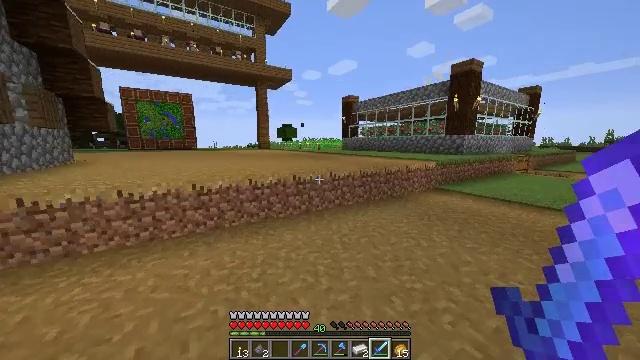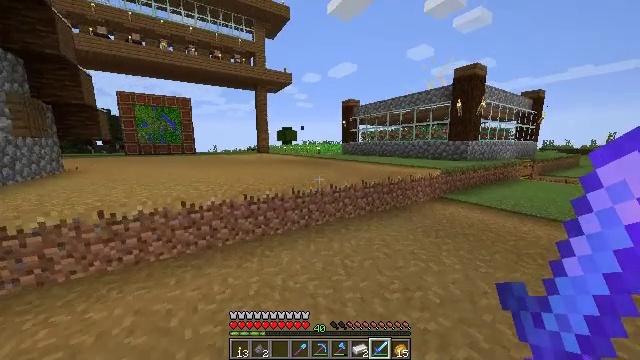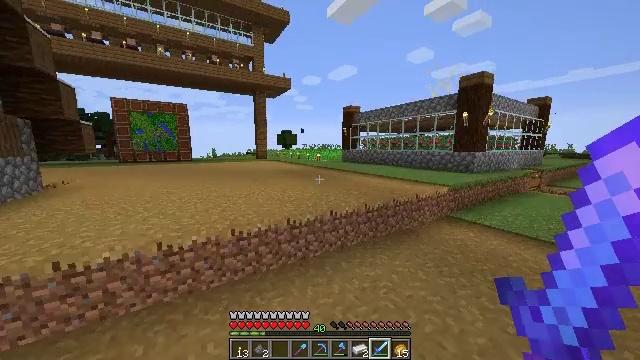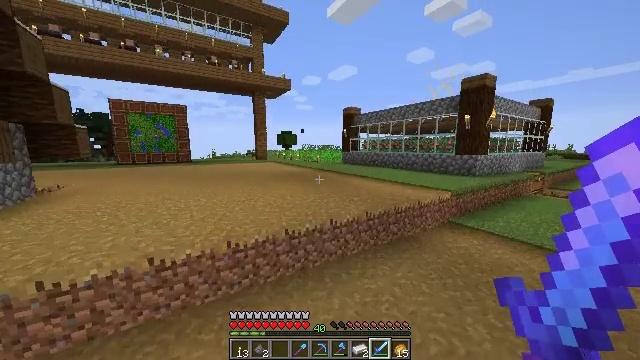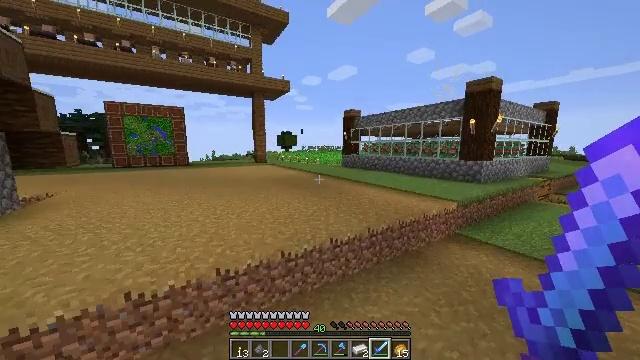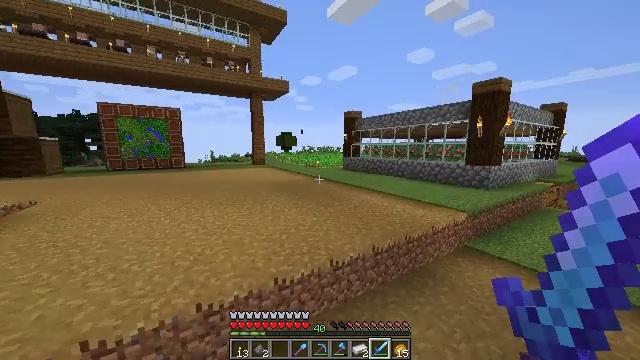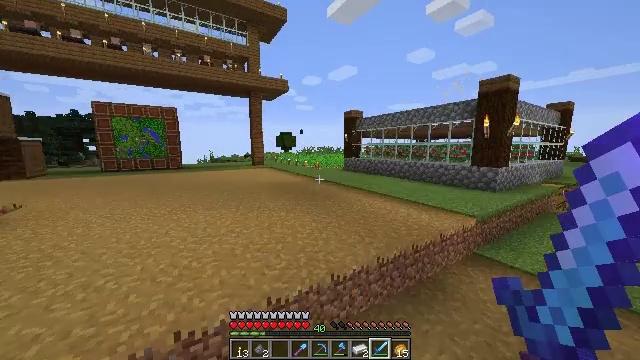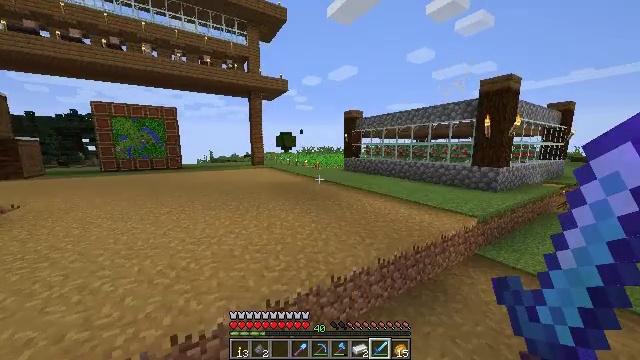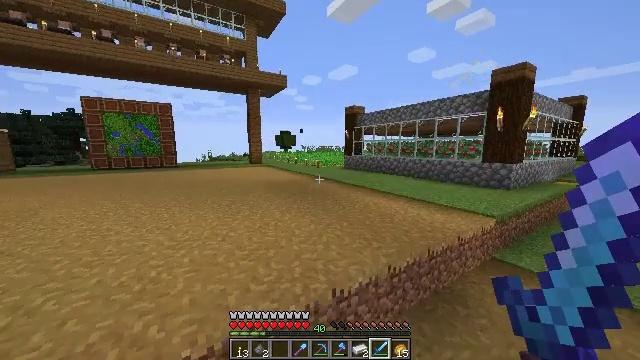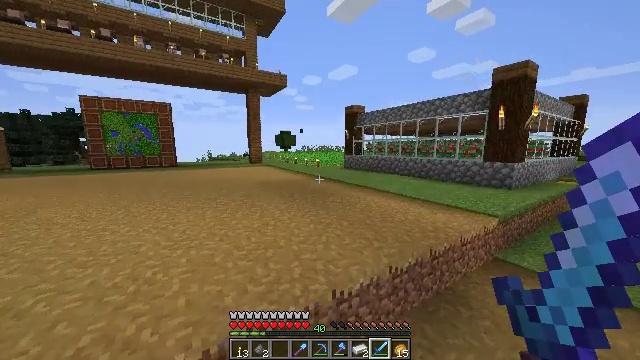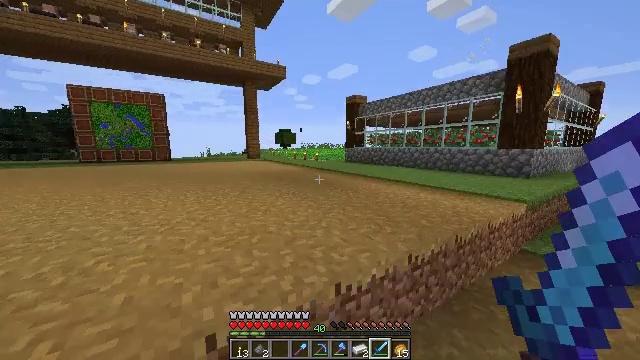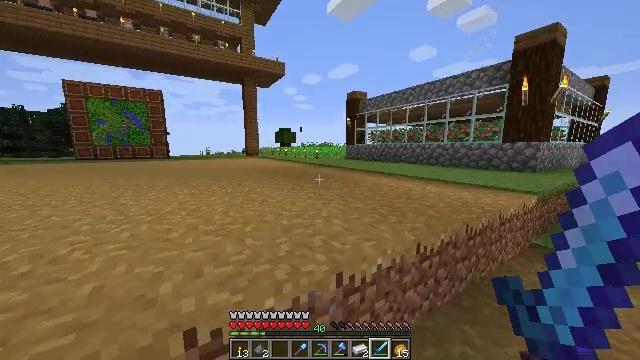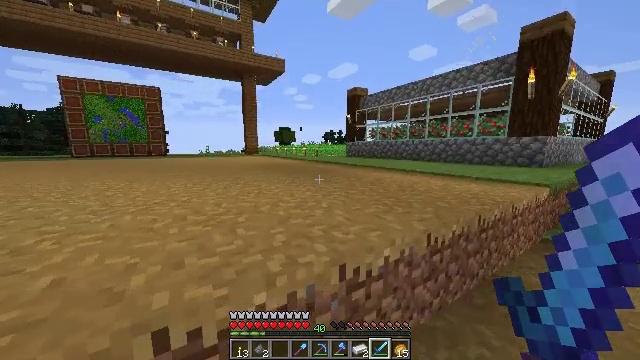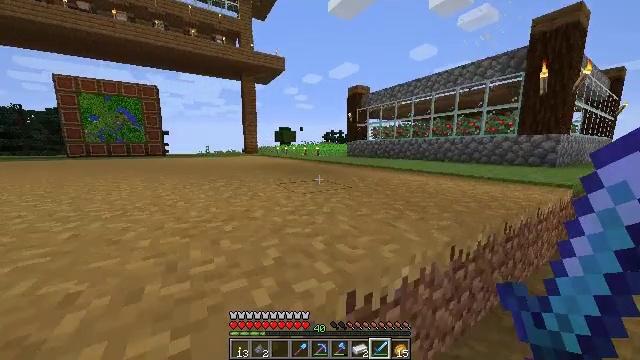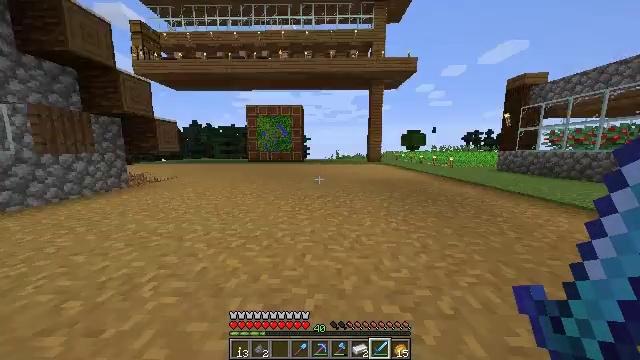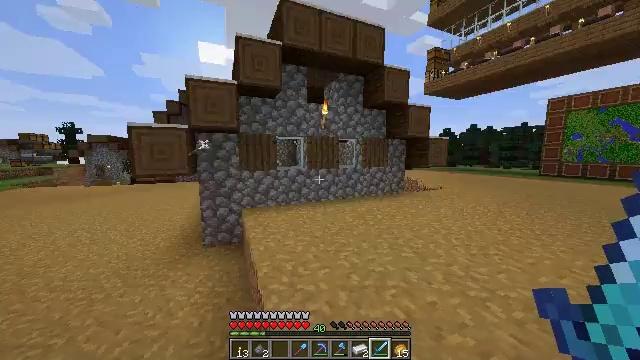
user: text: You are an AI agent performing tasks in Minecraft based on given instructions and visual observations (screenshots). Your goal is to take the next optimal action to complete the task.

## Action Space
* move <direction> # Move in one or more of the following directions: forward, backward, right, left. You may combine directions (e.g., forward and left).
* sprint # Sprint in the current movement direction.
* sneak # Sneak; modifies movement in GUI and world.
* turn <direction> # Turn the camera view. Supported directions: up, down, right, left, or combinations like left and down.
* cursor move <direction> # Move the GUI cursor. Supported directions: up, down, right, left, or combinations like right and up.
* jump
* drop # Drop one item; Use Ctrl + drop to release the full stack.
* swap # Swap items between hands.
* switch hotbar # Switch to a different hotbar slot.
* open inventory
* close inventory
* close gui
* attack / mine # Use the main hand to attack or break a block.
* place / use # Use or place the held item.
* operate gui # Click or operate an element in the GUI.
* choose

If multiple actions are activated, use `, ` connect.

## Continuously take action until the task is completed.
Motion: motion action
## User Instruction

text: Form a dried kelp block with dried kelp at the crafting table.
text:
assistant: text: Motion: move forward, sprint, jump
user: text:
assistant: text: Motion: move forward, sprint, jump
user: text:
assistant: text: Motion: move forward, sprint, jump
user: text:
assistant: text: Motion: move forward, jump
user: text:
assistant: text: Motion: move forward, jump
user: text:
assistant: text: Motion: move forward, jump
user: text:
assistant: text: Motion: move forward, jump
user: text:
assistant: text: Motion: move forward, jump
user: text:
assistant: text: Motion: move forward, jump
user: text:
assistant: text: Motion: move forward, sprint, jump
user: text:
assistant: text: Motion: move forward, sprint, jump
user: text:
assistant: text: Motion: move forward, sprint, jump
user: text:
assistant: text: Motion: move forward, sprint, jump
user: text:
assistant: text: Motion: move forward, turn left, jump
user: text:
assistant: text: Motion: move forward, turn left and up, jump
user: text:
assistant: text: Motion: turn left
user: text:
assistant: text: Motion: turn left
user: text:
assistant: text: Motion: no_op
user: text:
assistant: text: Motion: no_op
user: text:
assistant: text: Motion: no_op
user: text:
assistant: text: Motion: no_op
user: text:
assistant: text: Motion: no_op
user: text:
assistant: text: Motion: turn right
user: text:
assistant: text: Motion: turn right
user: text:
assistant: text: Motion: no_op
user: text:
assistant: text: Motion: turn right
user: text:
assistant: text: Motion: turn right
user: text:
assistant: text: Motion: turn right
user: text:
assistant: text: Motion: turn right
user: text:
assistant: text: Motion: turn right